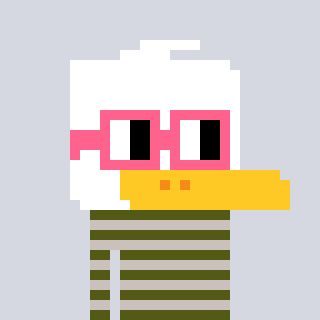
a pixel art character with square pink glasses, a duck-shaped head and a foggrey-colored body on a cool background